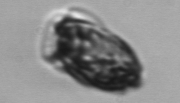
Label: Dinophysis_acuminata